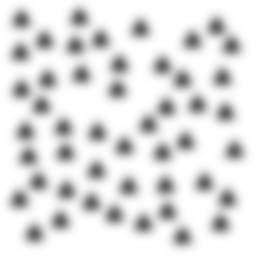
Squares: 0
Triangles: 48
Stars: 0
Total shapes: 48